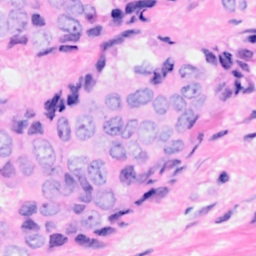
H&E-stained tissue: Breast